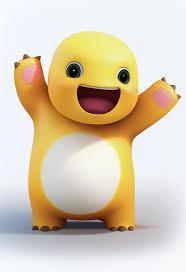
Label: nailong